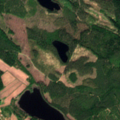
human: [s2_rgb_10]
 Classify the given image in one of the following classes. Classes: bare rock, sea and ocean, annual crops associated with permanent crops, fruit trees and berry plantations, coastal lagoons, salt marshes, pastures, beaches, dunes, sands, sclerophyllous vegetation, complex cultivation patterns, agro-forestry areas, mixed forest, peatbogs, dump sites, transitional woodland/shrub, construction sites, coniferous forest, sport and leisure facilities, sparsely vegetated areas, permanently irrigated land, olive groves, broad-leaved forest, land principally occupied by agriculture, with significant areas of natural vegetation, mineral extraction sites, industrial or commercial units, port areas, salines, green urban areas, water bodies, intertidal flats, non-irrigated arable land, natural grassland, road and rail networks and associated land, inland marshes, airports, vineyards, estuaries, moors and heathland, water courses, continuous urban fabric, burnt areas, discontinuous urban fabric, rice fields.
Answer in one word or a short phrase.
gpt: land principally occupied by agriculture, with significant areas of natural vegetation, coniferous forest, mixed forest, transitional woodland/shrub